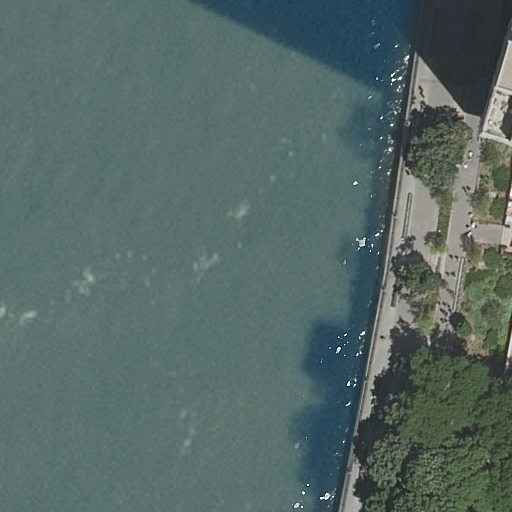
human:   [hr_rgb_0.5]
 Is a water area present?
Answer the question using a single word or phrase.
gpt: yes

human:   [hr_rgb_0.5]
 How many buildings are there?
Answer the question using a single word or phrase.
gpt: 1

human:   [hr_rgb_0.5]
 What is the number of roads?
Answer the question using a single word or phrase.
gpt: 1

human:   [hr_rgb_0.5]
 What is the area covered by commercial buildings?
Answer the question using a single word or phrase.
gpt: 0m2

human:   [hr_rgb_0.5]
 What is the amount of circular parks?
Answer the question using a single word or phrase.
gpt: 0

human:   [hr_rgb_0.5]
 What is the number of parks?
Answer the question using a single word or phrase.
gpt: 1

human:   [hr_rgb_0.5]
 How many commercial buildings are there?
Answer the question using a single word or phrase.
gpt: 0

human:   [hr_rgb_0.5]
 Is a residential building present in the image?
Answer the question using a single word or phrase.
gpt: yes

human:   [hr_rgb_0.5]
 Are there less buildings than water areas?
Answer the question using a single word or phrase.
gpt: no

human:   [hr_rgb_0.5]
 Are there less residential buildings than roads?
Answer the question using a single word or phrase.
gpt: no

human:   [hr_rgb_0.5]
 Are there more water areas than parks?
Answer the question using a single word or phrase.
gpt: no

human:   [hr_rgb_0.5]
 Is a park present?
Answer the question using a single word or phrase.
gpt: yes

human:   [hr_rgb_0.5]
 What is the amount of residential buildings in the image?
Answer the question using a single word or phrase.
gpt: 1

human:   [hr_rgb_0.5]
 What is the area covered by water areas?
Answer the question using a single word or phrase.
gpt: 7897m2

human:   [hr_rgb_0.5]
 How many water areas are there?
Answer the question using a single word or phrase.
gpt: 1

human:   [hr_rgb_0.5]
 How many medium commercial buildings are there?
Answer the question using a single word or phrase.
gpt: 0

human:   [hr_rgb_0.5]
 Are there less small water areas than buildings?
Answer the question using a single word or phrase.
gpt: yes

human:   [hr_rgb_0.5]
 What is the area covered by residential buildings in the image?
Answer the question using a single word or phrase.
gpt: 2614m2

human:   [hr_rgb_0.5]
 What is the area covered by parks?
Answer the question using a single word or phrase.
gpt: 6194m2

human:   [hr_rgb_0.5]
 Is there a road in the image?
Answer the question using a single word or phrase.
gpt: yes

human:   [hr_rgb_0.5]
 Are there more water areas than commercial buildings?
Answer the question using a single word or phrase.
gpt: yes

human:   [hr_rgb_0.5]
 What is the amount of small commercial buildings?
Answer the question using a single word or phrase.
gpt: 0

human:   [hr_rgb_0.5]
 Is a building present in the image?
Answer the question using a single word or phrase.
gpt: yes

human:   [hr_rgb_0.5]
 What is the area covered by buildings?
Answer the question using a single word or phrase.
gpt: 2614m2

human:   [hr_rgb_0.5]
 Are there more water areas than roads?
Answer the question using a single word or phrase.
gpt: no

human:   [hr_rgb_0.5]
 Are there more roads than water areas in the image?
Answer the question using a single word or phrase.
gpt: no

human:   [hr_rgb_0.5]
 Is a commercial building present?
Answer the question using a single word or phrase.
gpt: no

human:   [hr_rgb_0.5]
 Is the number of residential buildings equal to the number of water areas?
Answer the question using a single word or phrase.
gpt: yes

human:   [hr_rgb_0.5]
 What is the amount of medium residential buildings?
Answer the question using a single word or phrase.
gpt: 0

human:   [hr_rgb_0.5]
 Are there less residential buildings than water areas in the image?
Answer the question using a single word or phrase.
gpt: no

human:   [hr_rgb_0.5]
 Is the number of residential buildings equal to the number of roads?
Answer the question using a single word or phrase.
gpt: yes

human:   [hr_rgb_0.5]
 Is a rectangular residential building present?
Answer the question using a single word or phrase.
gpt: no

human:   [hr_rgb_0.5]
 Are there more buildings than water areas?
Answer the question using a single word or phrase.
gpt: no

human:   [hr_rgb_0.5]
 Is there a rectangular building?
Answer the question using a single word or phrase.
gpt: no

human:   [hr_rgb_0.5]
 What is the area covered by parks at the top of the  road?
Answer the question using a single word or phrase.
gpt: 6194m2

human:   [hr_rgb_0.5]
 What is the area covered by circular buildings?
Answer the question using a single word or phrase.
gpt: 0m2

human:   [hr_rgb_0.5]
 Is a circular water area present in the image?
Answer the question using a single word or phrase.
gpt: no

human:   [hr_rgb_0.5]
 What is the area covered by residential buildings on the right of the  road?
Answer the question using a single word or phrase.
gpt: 2614m2

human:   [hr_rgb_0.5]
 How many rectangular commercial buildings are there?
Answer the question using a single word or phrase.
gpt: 0

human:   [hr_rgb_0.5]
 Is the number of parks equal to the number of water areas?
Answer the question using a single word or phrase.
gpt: yes

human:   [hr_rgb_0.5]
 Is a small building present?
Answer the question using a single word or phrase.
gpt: no

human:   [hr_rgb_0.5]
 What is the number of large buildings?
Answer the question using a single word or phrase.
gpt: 1

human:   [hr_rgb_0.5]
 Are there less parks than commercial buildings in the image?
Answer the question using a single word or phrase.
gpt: no

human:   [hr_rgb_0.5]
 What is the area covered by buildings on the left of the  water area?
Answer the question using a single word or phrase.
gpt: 0m2

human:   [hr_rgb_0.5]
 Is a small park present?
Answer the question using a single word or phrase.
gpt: no

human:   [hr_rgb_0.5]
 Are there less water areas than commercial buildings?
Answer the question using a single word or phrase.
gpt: no

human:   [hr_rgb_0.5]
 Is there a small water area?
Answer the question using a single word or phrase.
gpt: no

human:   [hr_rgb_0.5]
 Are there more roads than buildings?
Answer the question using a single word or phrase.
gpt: no

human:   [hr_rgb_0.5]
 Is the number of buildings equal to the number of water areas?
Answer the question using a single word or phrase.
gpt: yes

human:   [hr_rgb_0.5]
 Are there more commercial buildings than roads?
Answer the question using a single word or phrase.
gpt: no

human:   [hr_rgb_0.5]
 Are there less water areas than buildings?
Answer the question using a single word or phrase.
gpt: no

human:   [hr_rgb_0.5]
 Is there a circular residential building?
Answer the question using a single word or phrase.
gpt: no

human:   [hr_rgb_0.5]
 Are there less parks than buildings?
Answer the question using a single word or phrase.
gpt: no

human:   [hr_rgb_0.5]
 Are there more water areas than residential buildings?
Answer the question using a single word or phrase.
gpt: no

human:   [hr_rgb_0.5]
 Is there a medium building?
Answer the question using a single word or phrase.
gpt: no

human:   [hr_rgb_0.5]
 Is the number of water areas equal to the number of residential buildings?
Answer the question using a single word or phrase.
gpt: yes

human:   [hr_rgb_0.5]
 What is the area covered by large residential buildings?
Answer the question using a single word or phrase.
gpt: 2614m2

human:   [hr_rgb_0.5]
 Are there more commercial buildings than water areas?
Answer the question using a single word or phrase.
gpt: no

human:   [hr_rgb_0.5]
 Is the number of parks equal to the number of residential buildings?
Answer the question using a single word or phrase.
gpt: yes

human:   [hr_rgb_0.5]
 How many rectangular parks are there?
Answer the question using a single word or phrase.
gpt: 0

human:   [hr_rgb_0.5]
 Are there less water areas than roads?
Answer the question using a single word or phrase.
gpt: no

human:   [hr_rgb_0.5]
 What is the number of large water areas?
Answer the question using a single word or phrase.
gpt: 1

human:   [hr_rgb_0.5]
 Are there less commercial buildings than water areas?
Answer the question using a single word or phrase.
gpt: yes

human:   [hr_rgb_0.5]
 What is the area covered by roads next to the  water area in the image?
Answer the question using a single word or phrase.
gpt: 0m2